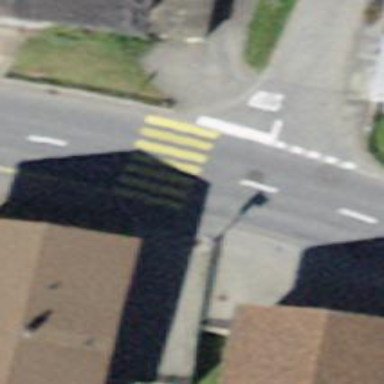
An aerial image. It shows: Bus stop with designated stop position for public transport.